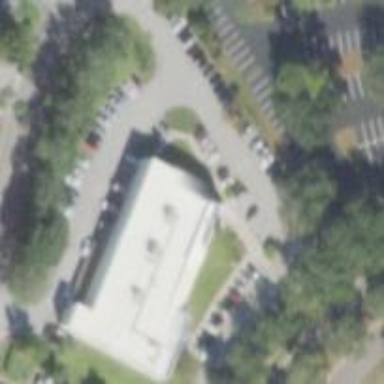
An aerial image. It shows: Building.